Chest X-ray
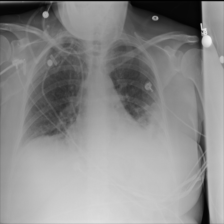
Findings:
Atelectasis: positive
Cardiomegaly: negative
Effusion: negative
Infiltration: positive
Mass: negative
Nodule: negative
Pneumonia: negative
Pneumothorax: negative
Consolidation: positive
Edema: negative
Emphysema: negative
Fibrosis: negative
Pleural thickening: negative
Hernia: negative